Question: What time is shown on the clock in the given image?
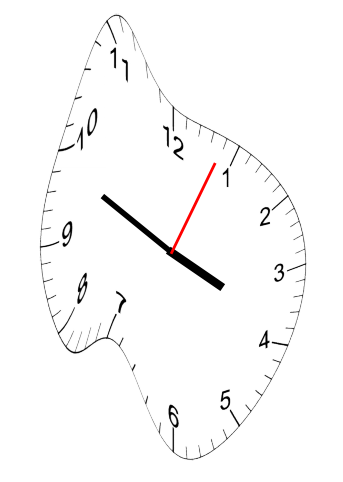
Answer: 03:49:04